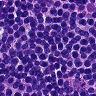
Metastatic tissue present: no